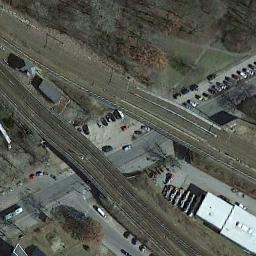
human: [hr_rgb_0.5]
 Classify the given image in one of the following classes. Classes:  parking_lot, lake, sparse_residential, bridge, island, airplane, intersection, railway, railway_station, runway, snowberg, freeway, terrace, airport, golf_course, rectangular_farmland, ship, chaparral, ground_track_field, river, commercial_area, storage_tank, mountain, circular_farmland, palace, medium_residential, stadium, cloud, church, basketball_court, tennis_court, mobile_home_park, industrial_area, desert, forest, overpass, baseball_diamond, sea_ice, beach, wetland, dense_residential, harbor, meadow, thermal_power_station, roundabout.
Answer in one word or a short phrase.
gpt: railway